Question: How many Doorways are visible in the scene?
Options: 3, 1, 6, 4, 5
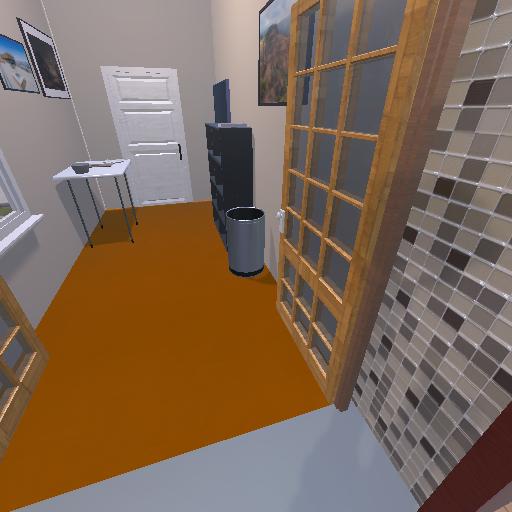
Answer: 3